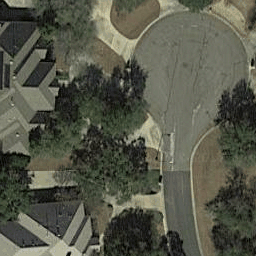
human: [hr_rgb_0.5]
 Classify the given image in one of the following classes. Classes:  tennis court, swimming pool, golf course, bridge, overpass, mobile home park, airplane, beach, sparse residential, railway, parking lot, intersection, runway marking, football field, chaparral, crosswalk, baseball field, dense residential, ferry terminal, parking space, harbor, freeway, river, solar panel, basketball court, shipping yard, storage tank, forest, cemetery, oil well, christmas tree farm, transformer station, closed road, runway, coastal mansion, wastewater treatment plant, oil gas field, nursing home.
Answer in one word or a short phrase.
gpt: closed road